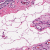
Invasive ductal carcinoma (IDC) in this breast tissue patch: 0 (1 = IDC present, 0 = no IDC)